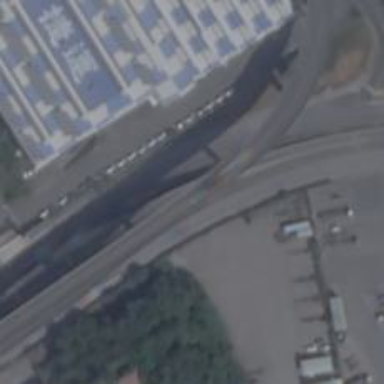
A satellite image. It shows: Viaduct bridge on motorway link.